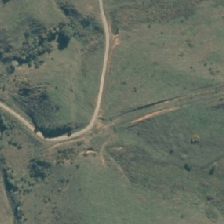
Land cover: grose_broom